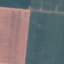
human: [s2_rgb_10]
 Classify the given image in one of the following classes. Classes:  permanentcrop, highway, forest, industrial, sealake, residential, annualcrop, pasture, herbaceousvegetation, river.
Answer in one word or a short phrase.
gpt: AnnualCrop